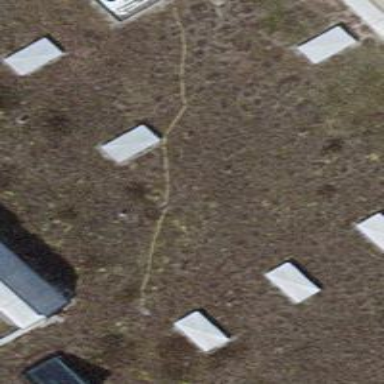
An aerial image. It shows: Toilets.